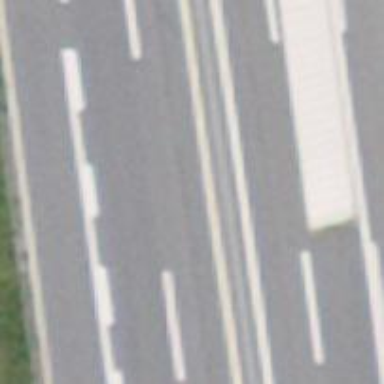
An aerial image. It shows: Asphalt motorway categorized as trunk road.